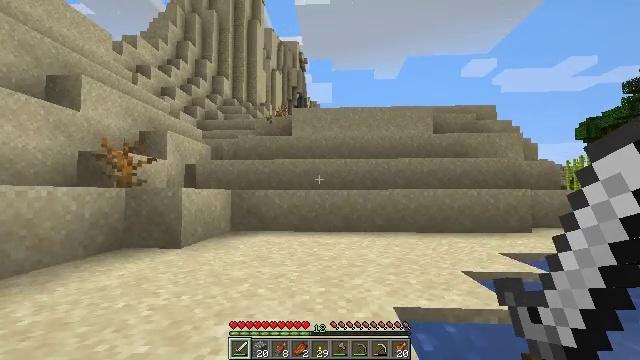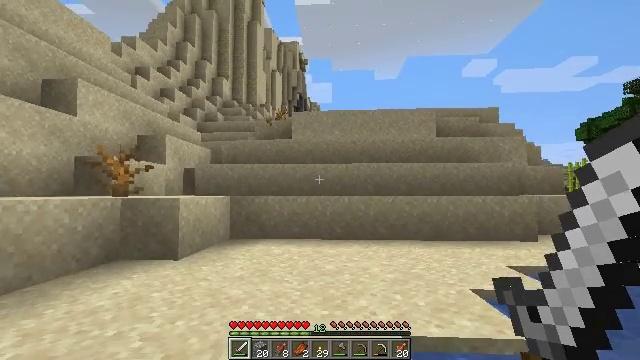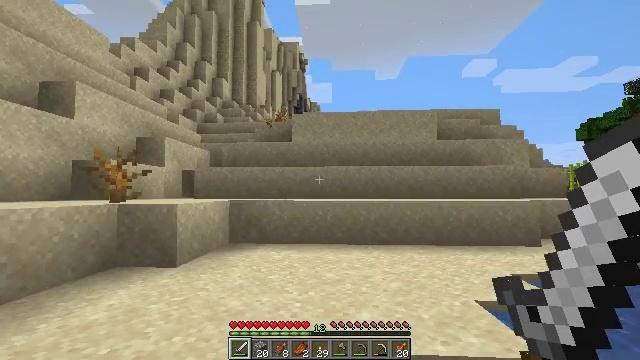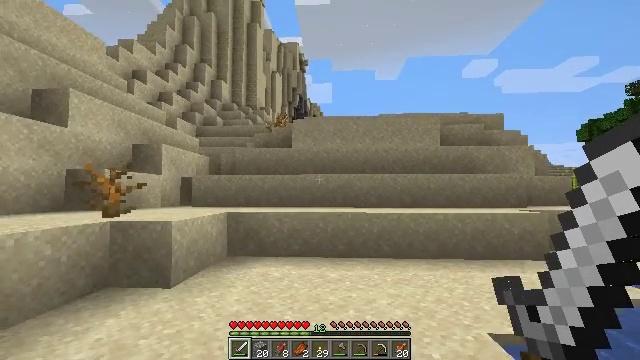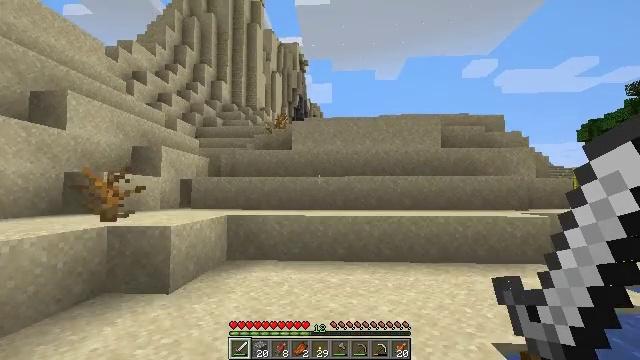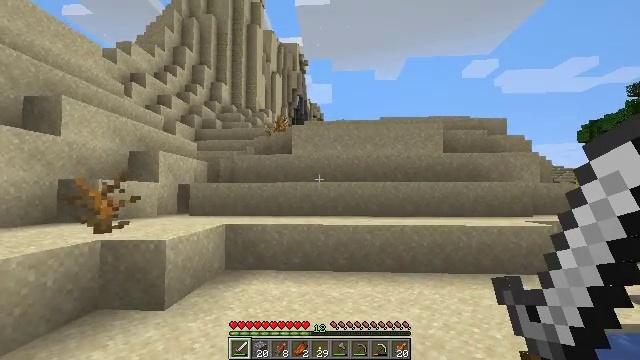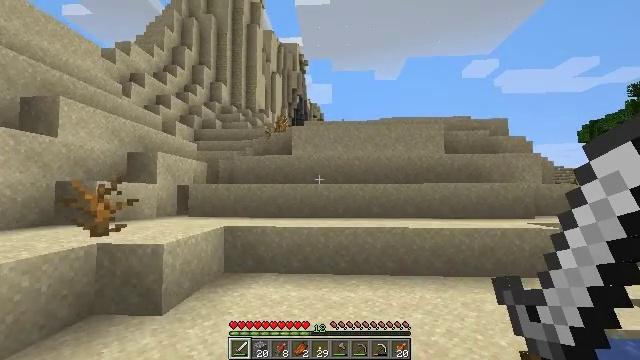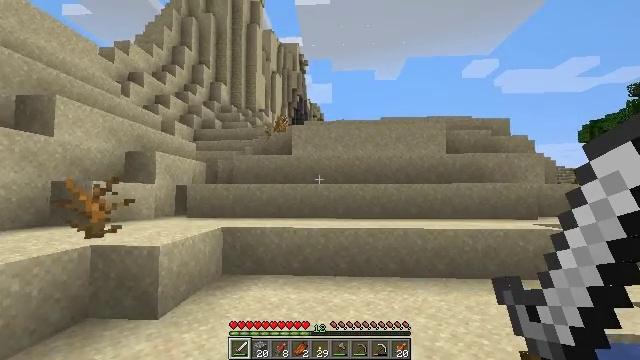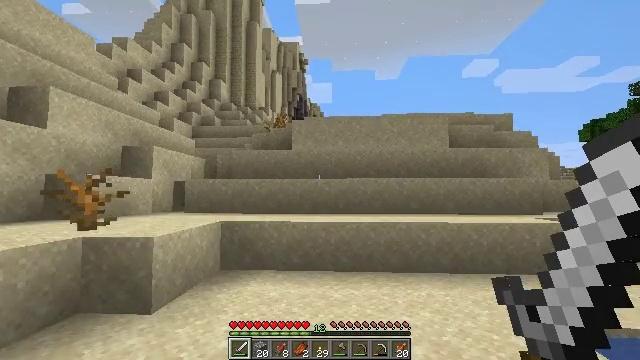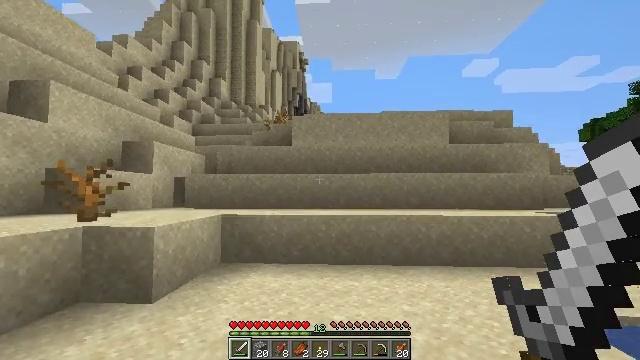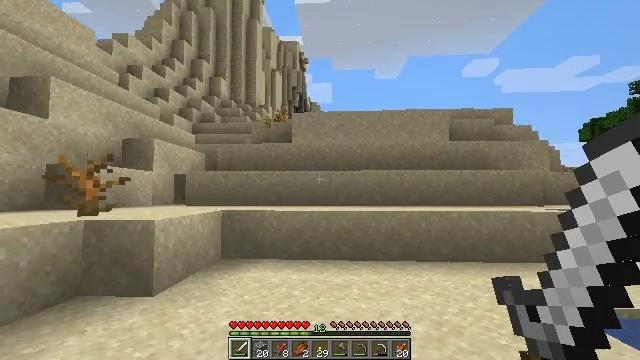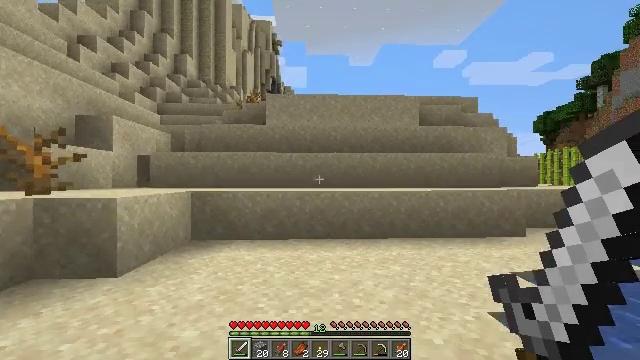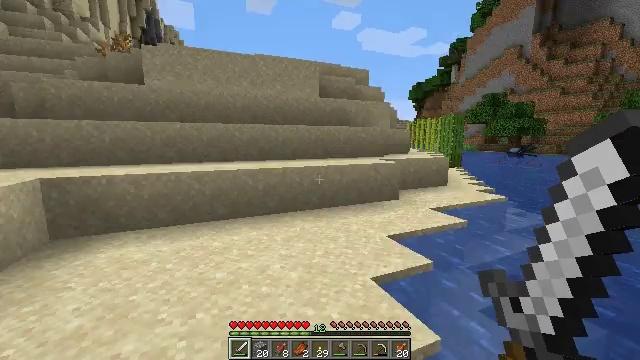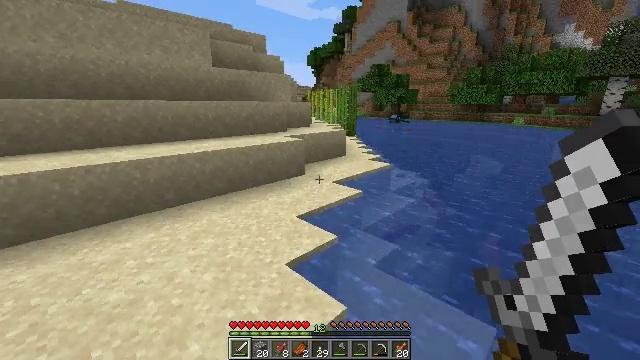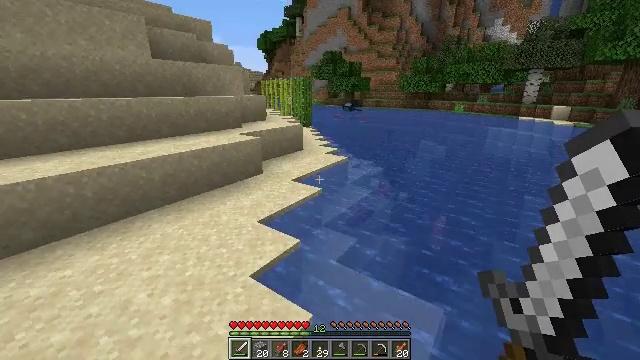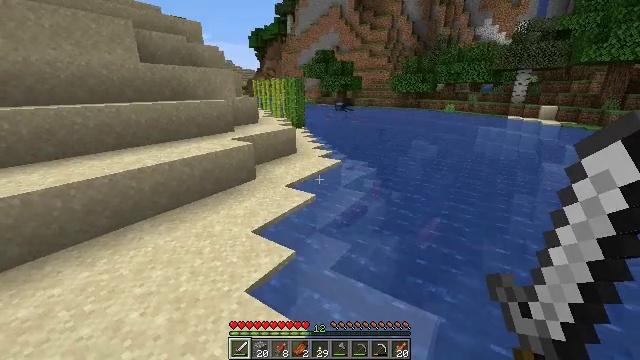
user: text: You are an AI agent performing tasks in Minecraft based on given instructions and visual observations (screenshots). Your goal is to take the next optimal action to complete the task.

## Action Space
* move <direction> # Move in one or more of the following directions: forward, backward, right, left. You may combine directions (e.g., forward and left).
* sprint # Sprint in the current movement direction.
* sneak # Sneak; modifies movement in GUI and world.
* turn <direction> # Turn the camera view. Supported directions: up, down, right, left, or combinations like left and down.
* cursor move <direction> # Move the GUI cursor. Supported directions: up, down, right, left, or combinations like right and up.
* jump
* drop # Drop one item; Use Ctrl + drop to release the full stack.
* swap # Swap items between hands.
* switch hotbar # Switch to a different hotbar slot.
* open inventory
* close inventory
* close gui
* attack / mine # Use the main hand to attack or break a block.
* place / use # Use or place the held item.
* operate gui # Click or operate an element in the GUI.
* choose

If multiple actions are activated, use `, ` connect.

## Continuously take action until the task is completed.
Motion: motion action
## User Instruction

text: Hunt fish.
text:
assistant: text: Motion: move forward, jump
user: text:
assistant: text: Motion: move forward, jump
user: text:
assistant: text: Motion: move forward, jump
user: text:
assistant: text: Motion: move forward, jump
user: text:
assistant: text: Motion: move forward, jump
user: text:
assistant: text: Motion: move forward, jump
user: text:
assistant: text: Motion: move forward, jump
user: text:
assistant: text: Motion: move forward, jump
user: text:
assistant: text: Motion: move forward, jump
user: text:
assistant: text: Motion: move forward, jump
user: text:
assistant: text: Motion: move forward, turn right and down, jump
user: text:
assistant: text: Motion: move forward, turn right and down, jump
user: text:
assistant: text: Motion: move forward, turn right and down
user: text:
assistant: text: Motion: move forward, turn right and down
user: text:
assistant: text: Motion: move forward, turn right
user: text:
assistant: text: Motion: move forward
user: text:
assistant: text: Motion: move forward
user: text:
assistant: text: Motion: move forward and move left
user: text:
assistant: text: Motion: move forward and move left
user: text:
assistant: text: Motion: move forward and move left
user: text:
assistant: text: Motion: move forward and move left
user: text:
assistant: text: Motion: move forward and move left
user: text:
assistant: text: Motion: move forward and move left, turn right
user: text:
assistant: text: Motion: move forward and move left, turn right and down
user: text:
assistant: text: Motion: move forward and move left, turn right and down
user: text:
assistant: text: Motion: move forward and move left, turn right
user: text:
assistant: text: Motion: move forward and move left, turn right
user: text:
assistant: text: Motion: move forward and move left, turn right
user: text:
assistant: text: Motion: move forward and move left, turn right
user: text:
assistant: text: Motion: move forward and move left, turn right and down